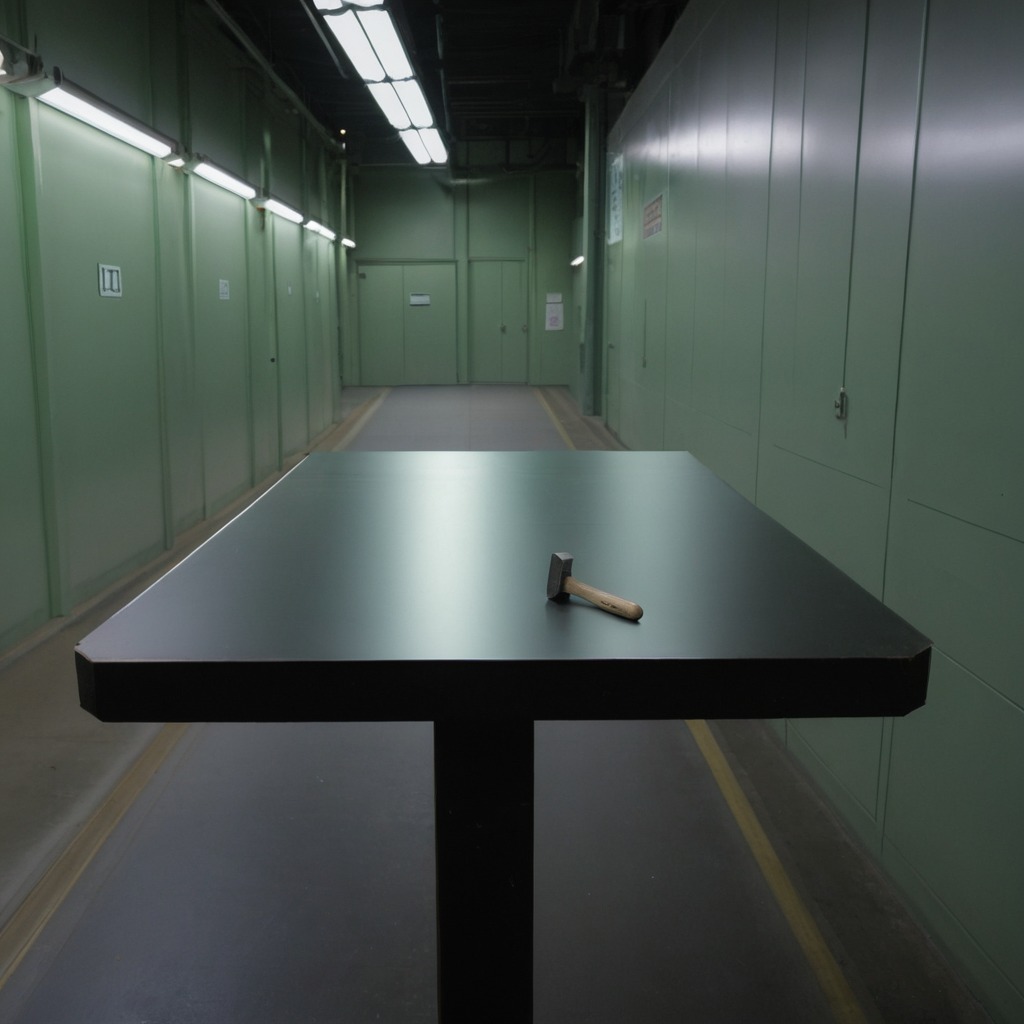
A hammer is lying on a clean empty table in a railway signal maintenance room lit by harsh overhead fluorescents photorealistic surface textures crisp shadows high dynamic range